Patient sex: F
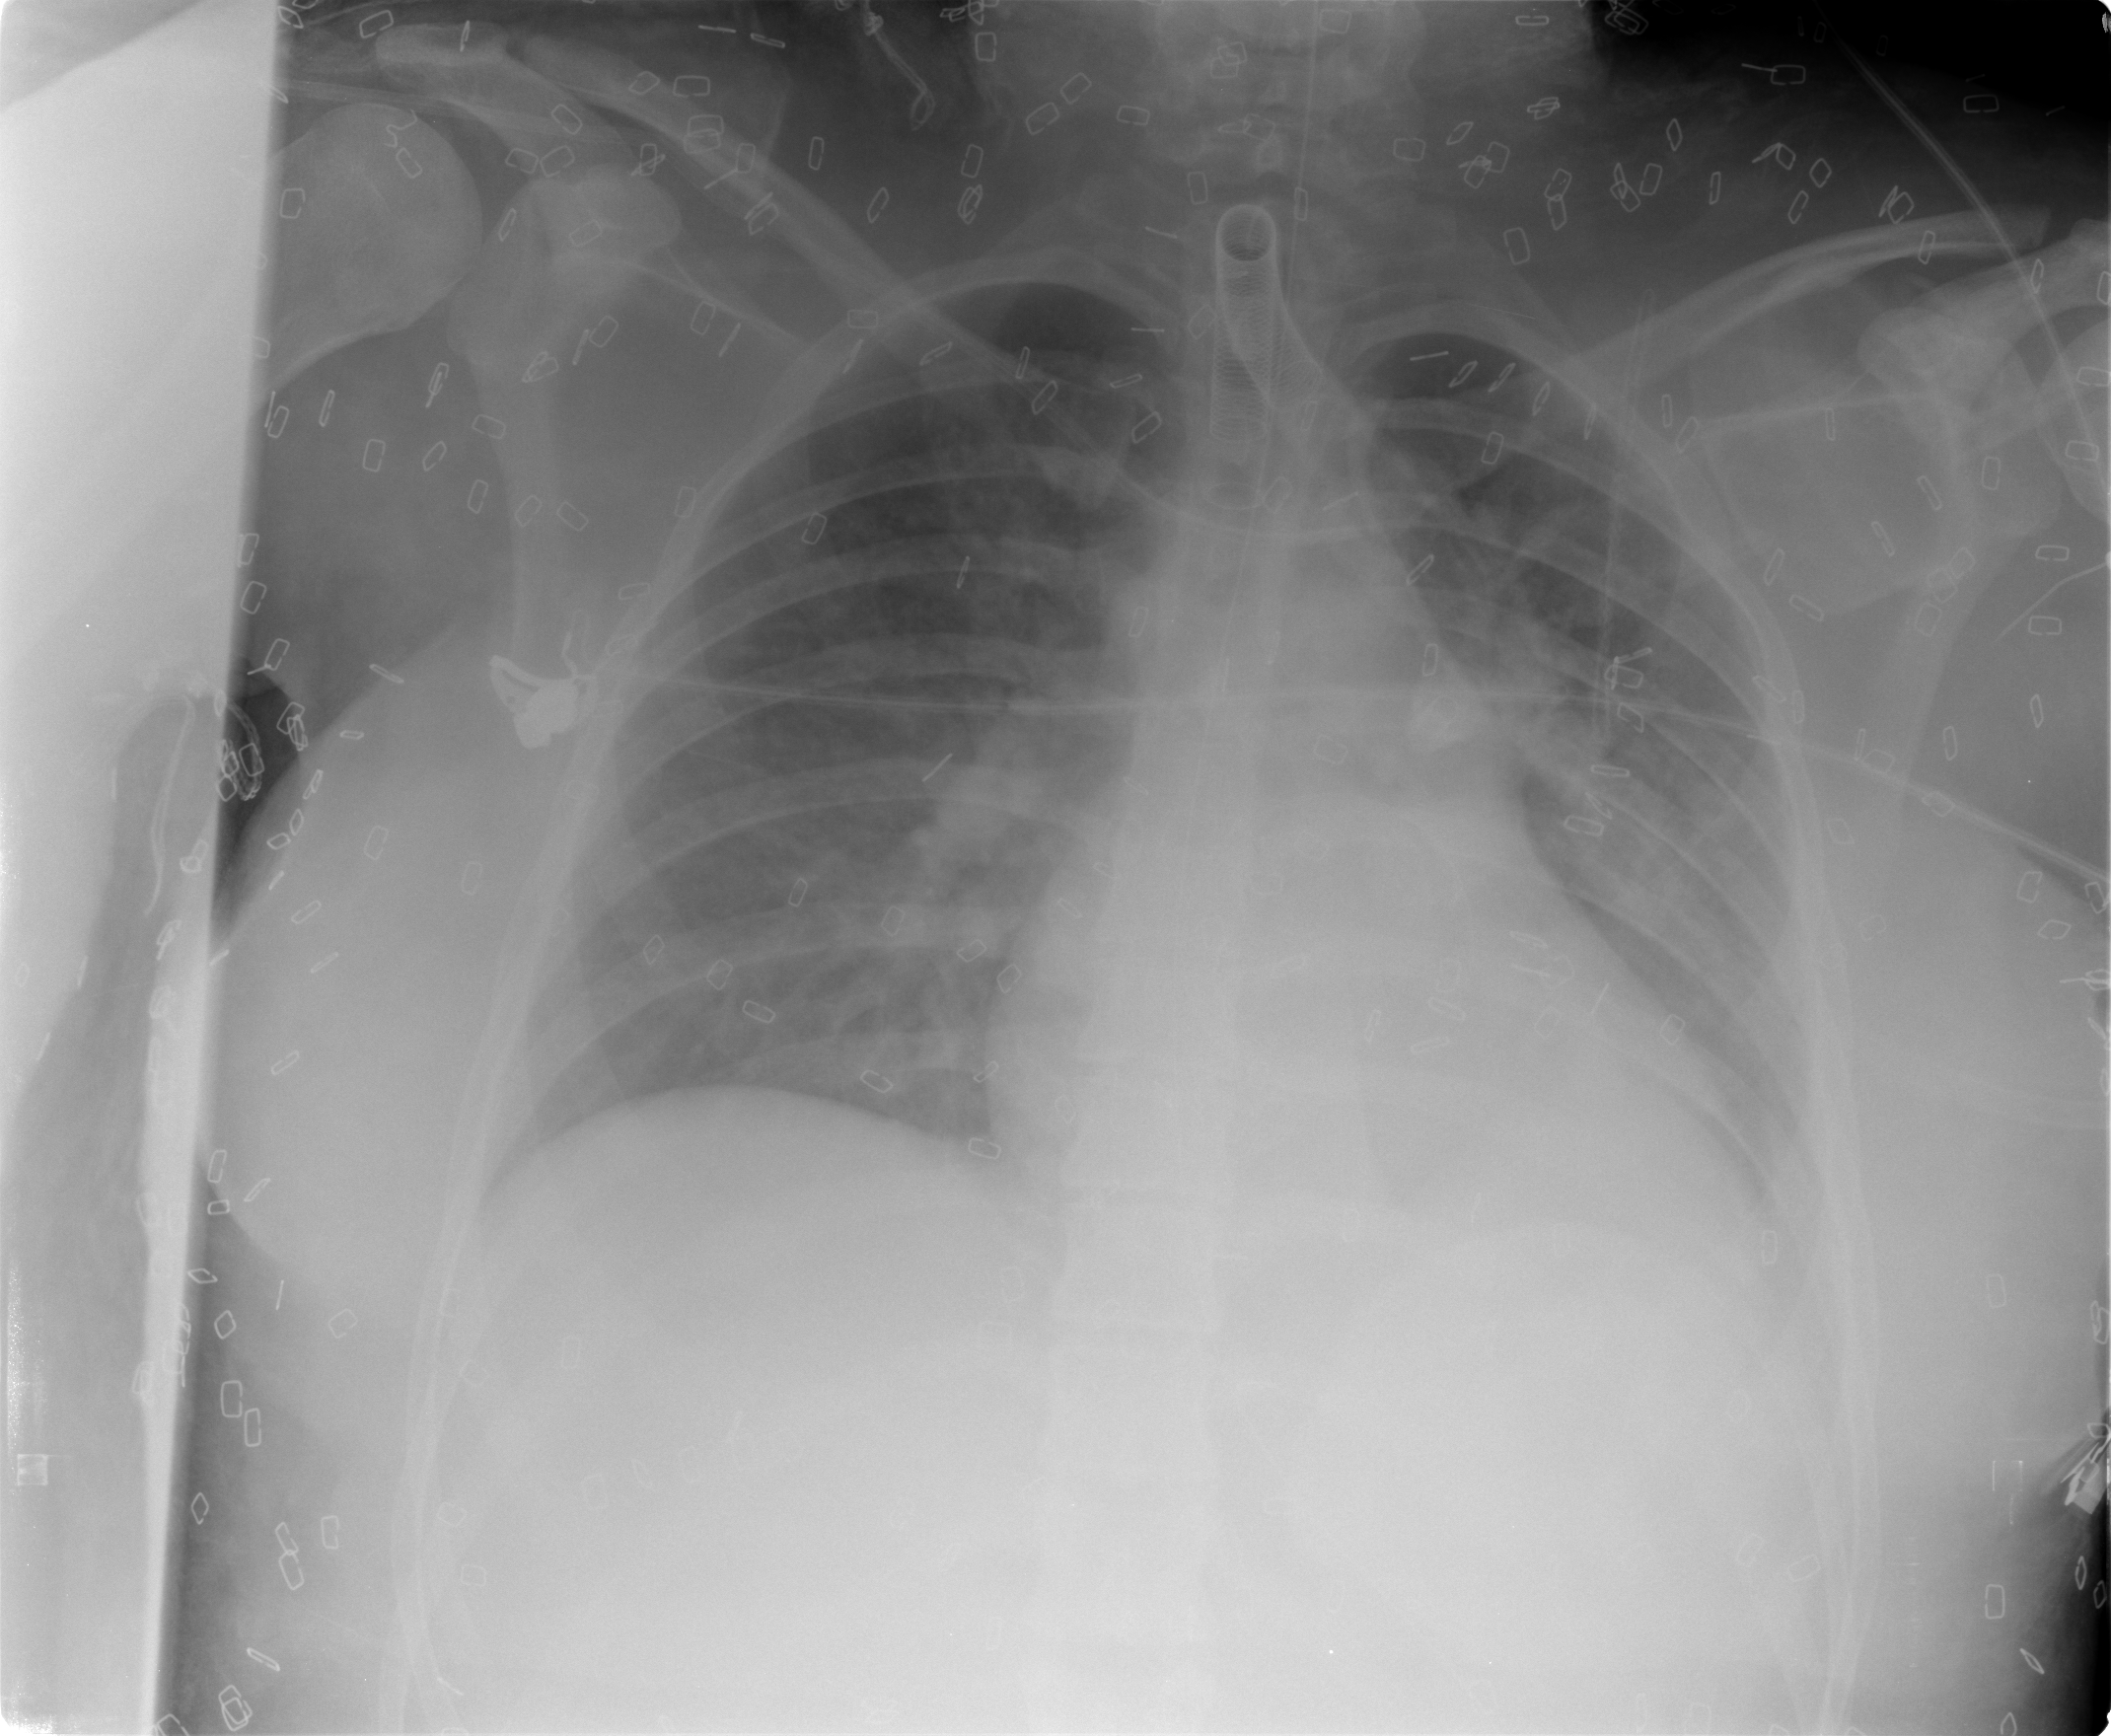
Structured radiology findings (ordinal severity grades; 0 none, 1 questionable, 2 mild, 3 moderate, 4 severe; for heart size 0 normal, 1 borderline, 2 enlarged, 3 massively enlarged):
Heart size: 2
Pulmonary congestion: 1
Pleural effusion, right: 0
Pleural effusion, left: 2
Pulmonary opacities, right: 0
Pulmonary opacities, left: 0
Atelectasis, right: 0
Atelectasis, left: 0